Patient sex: M
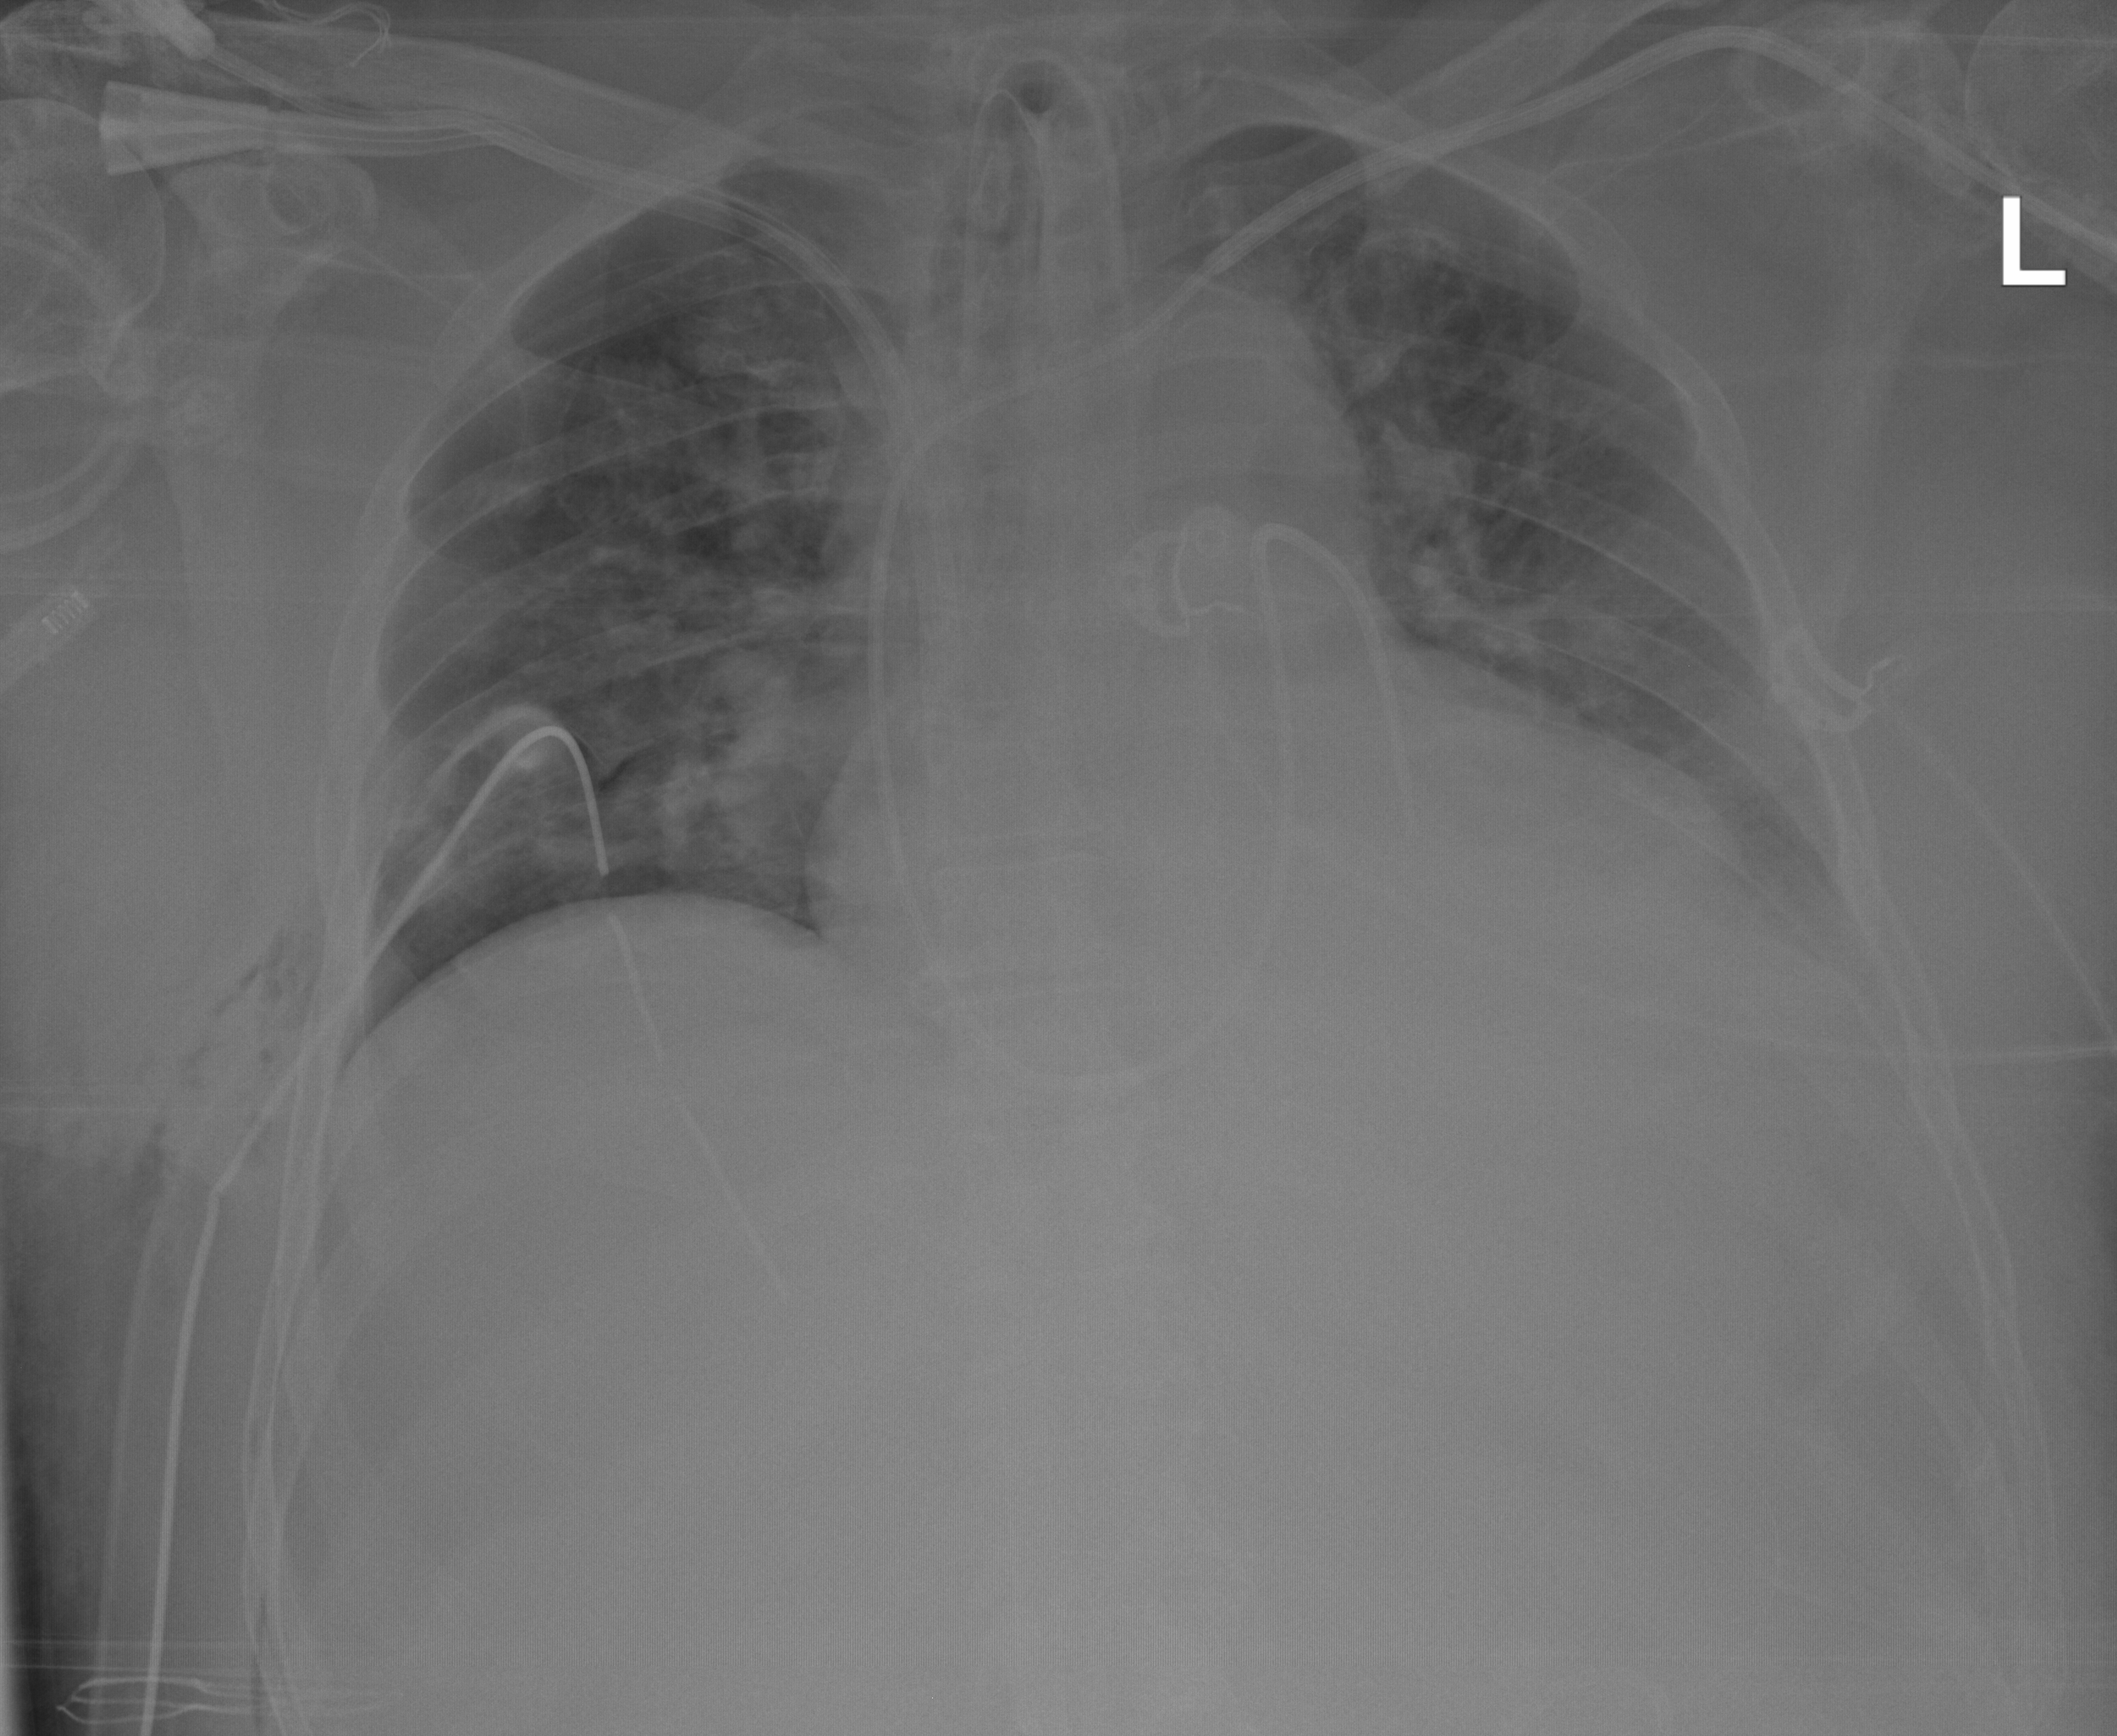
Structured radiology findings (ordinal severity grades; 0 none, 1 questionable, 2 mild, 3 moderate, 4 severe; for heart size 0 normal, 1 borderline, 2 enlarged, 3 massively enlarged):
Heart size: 2
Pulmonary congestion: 0
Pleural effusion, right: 0
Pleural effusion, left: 2
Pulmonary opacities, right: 0
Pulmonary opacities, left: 0
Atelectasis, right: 2
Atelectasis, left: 2